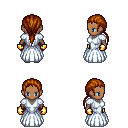
a pixel art fantasy rpg character, female body template, human, dark skin, underdress, red pants, brunette ponytail hairstyle, gold gloves, white slippers, four views (front, back, left, right), 2x2 character sprite sheet, small pixel art, hard edges, no anti-aliasing